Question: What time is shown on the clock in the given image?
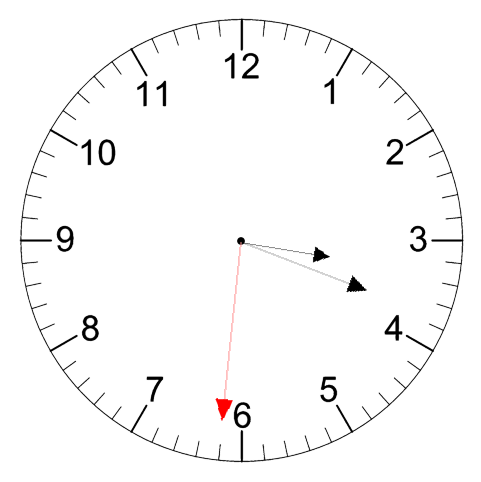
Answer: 03:18:31